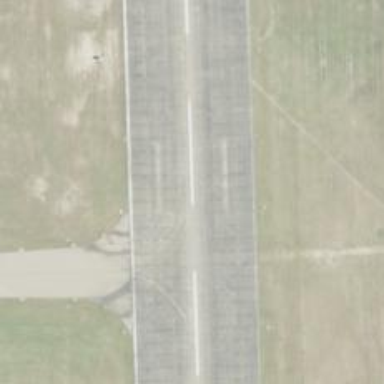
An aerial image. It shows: View of taxiway at the airport.